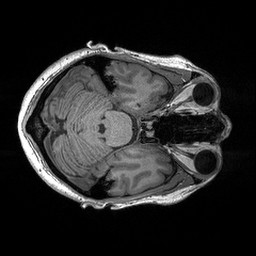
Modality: T1w
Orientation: axial
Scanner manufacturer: siemens
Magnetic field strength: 3 T
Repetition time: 2.3 s
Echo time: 0.00298 s